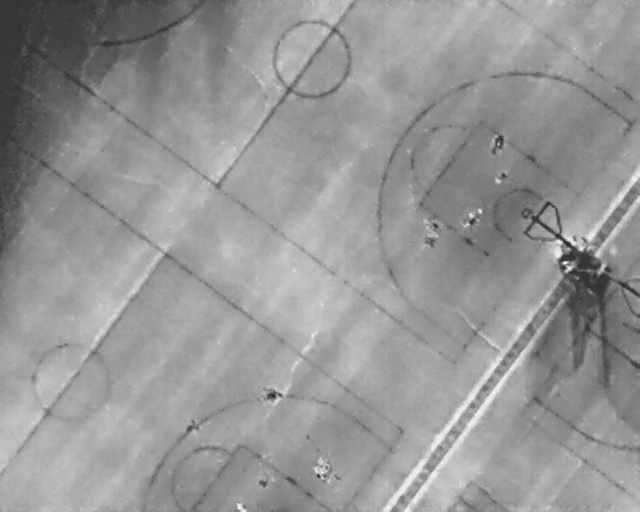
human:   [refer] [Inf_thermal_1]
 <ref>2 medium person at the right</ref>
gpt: <box>[[76, 33, 79, 35, 24], [71, 41, 75, 43, 49]]</box>

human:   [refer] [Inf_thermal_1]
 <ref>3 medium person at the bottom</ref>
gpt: <box>[[41, 75, 44, 78, 34], [28, 81, 31, 85, 2], [37, 96, 38, 100, 2]]</box>